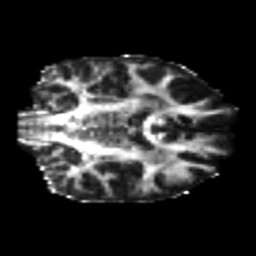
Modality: FA
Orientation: coronal
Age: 23
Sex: female
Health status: healthy
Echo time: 0.074 s